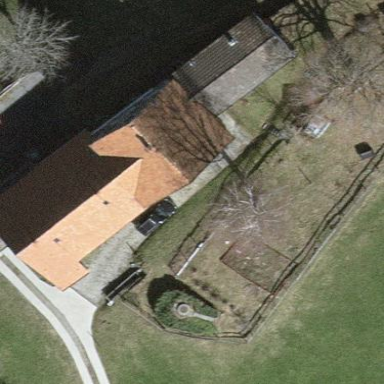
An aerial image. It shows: Simple and straightforward house.